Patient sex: M
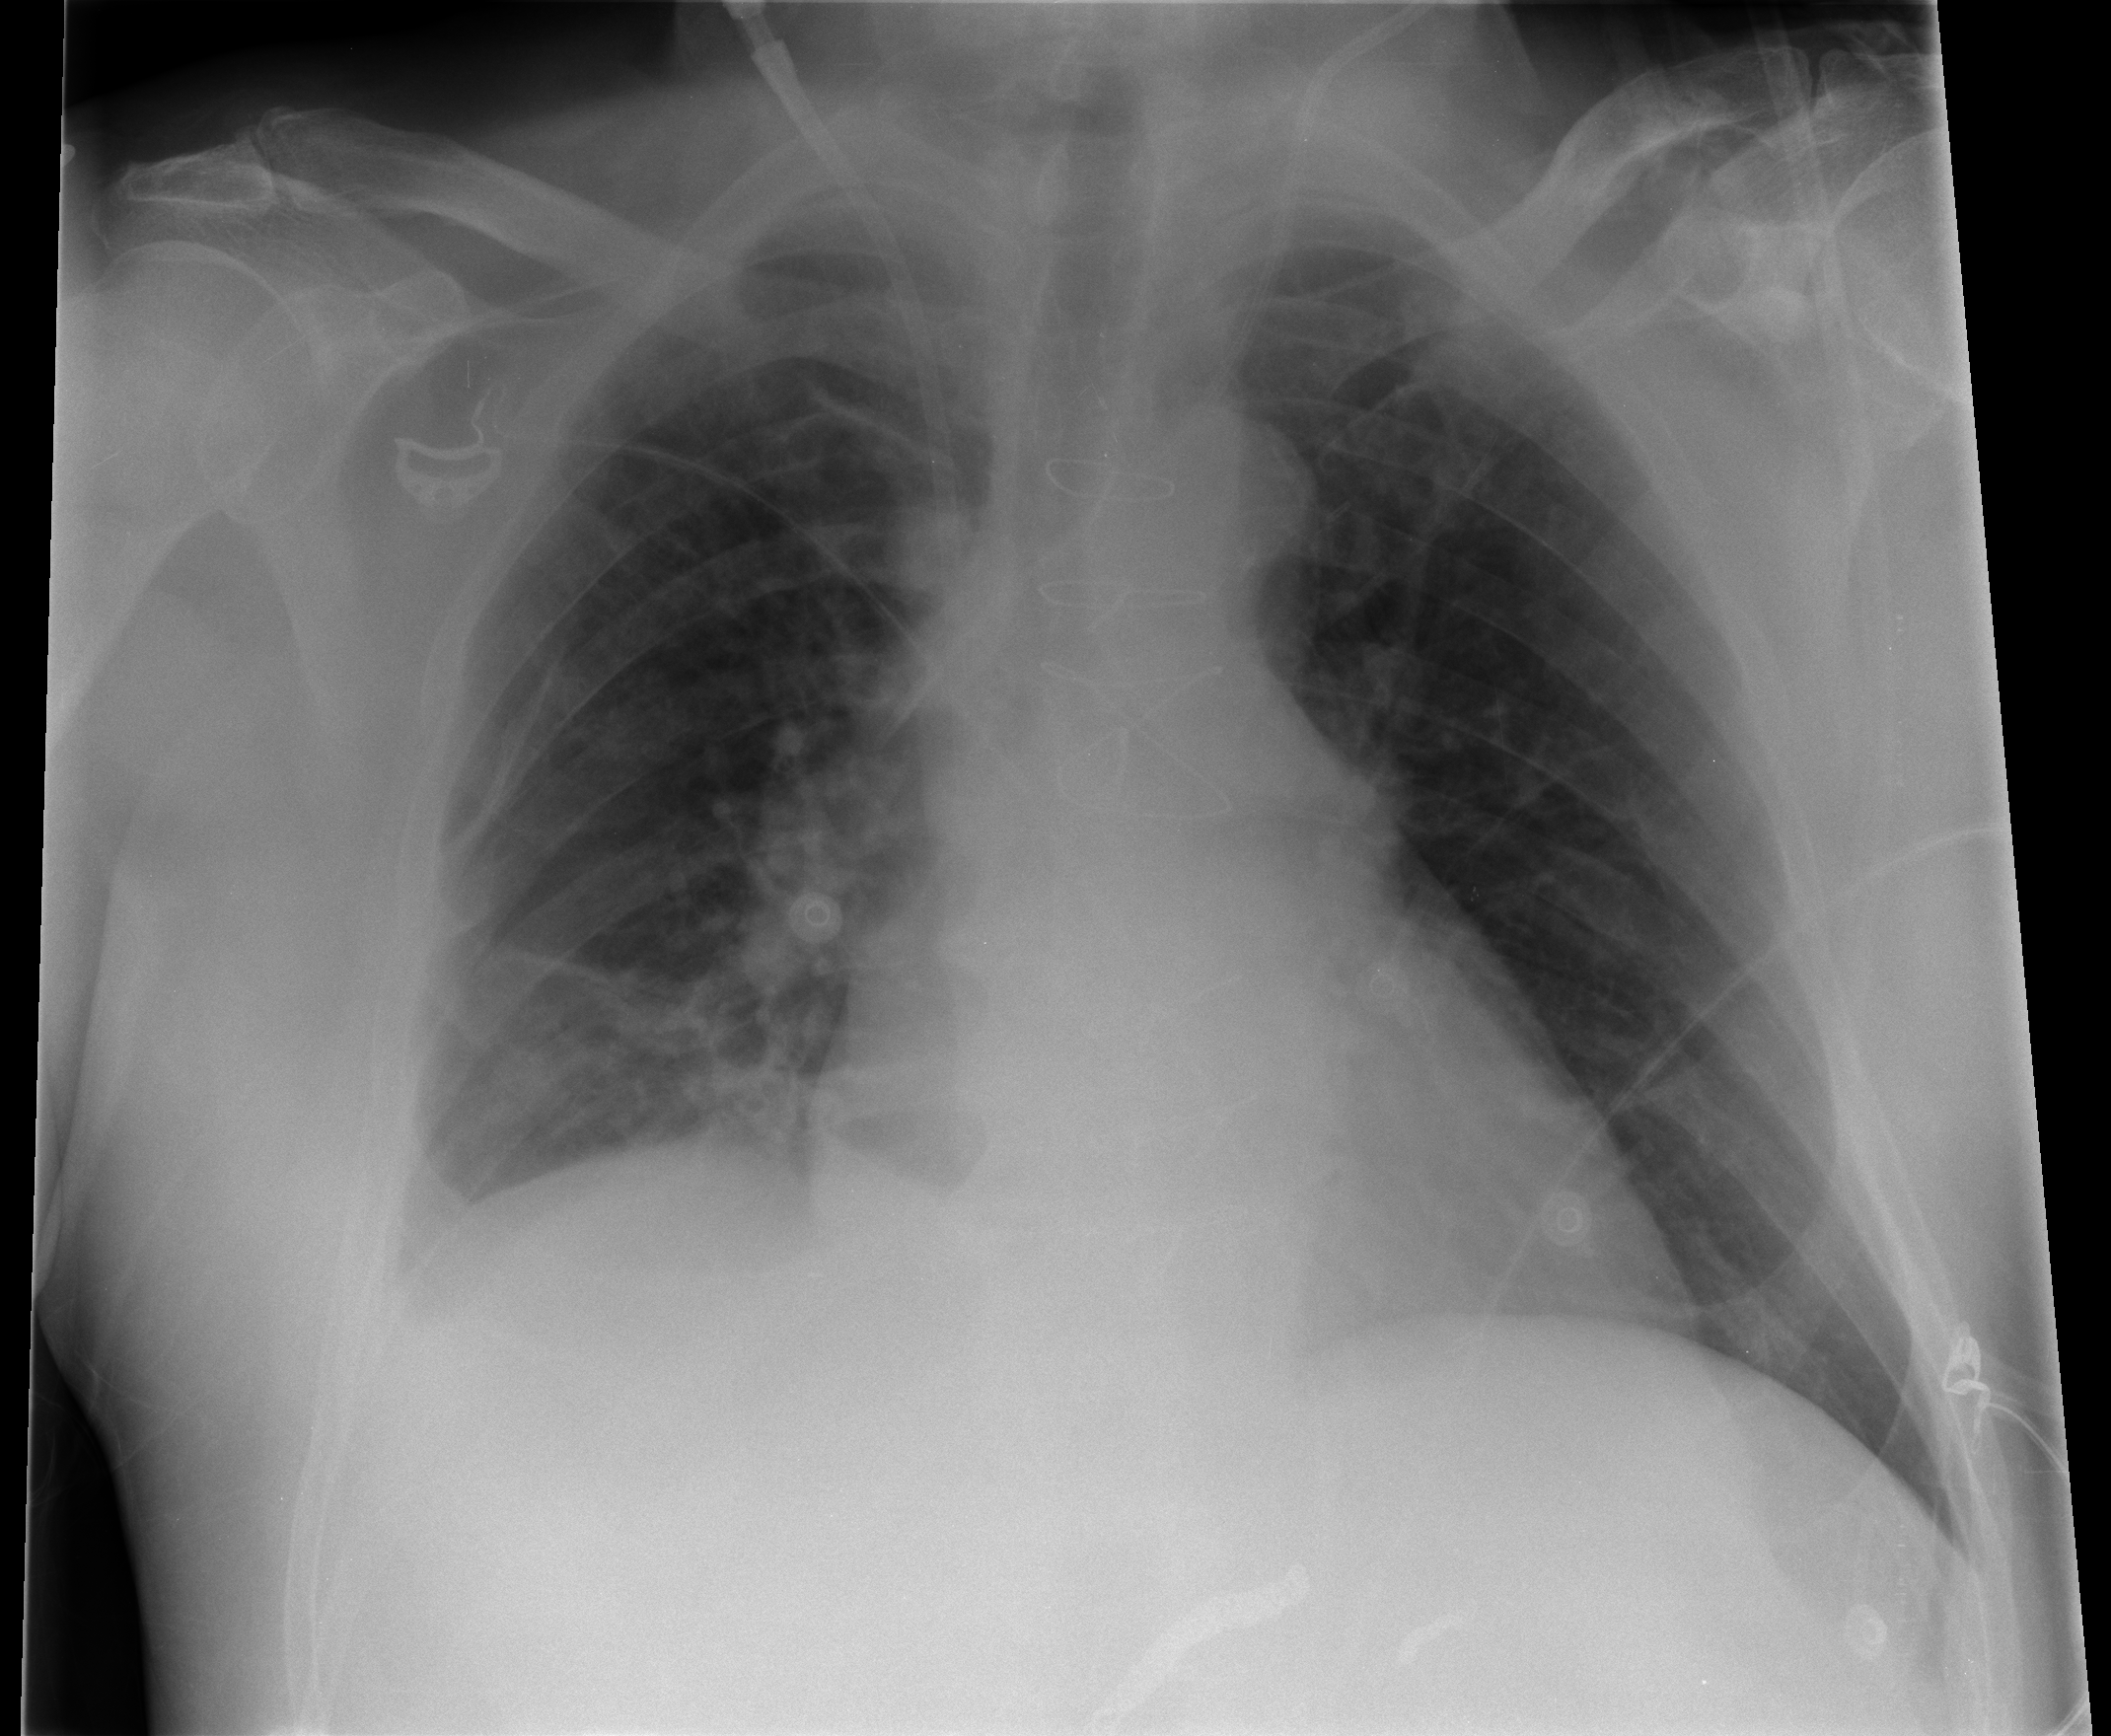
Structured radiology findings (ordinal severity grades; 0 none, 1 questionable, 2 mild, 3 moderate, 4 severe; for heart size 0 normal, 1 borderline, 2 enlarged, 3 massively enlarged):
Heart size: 0
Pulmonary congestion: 0
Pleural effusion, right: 2
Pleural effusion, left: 0
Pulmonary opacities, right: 0
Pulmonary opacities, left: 0
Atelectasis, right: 2
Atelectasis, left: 0